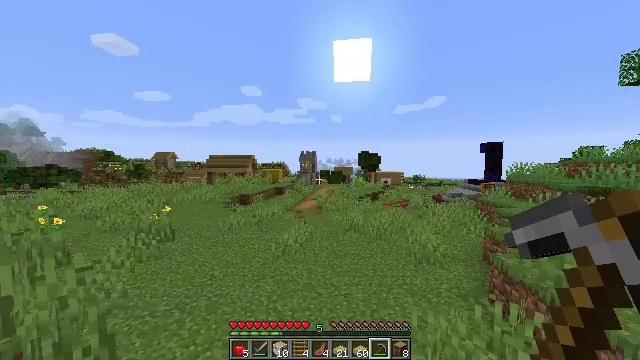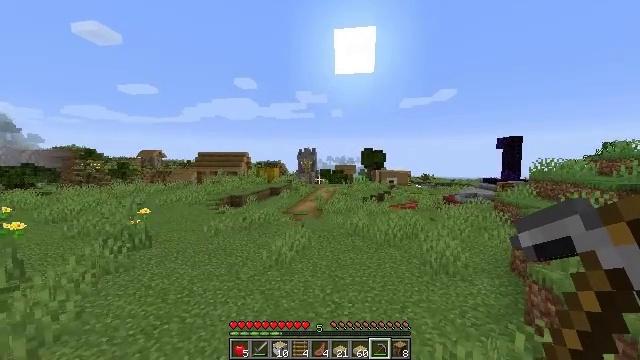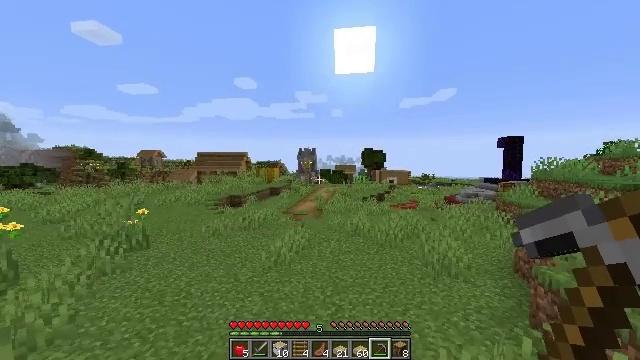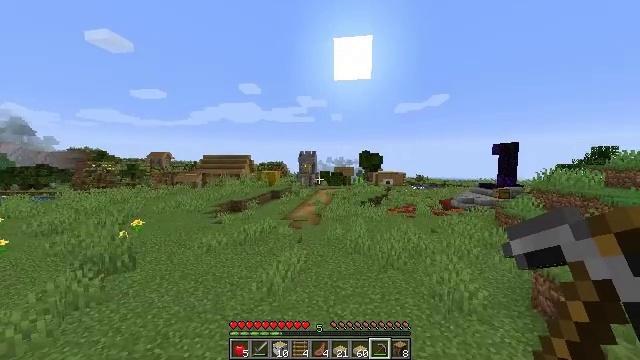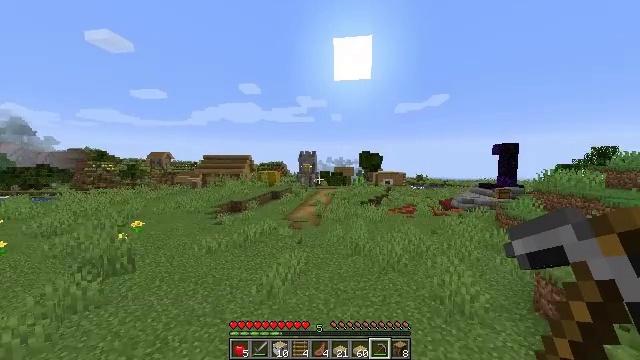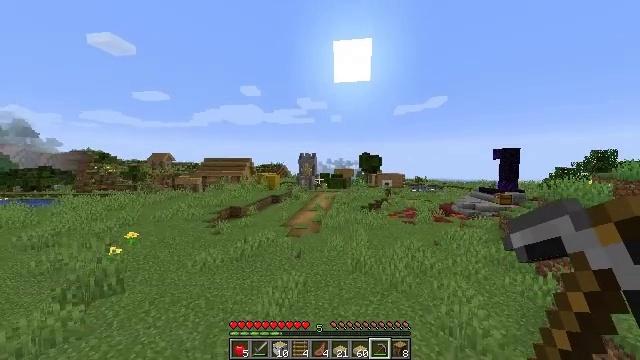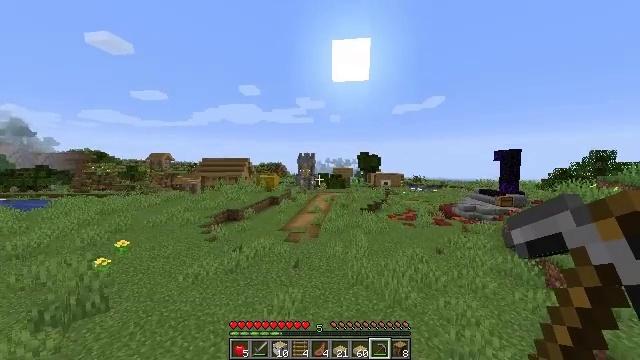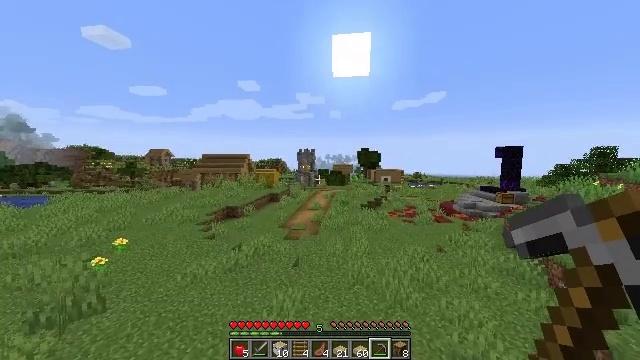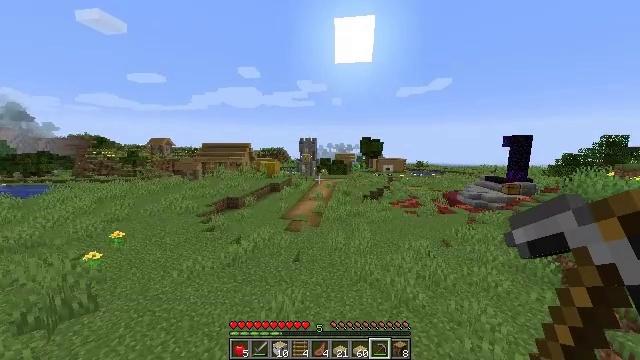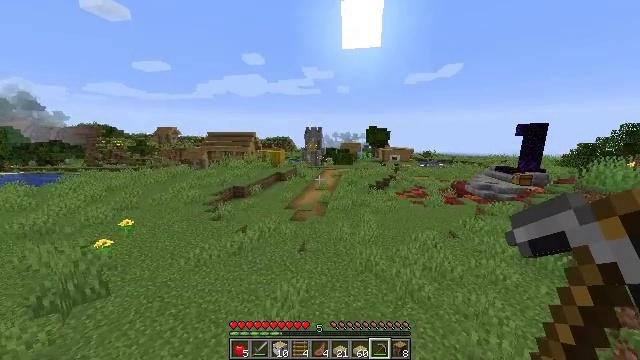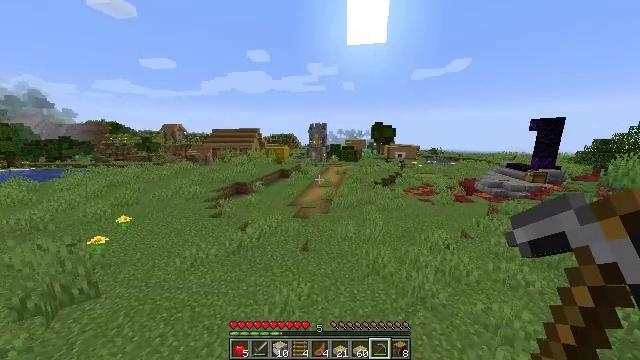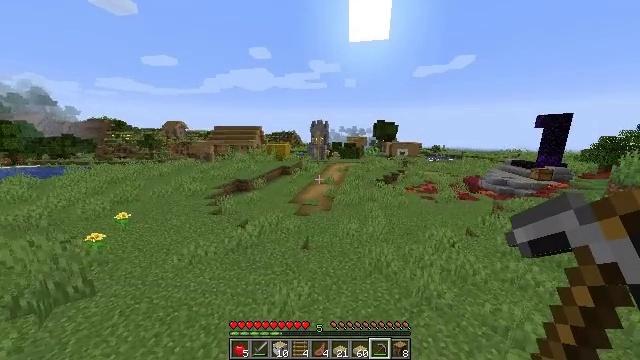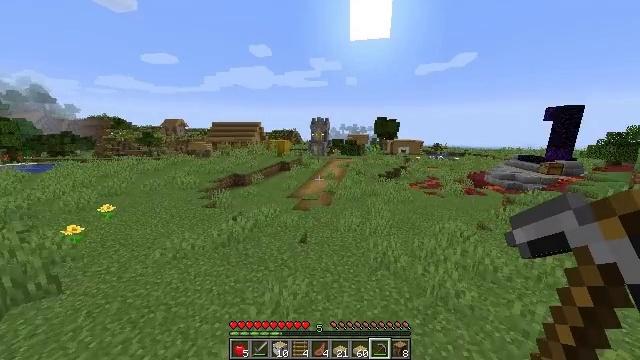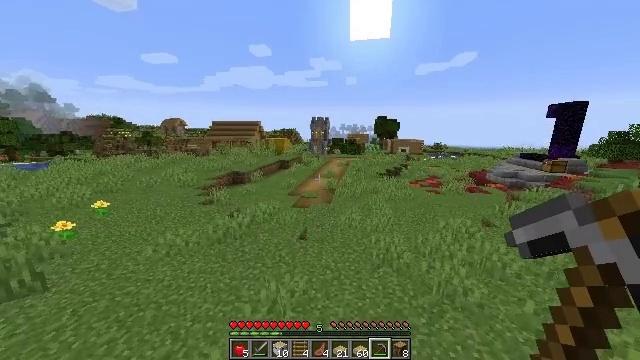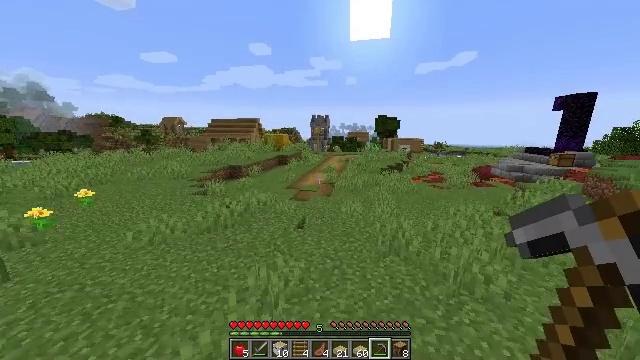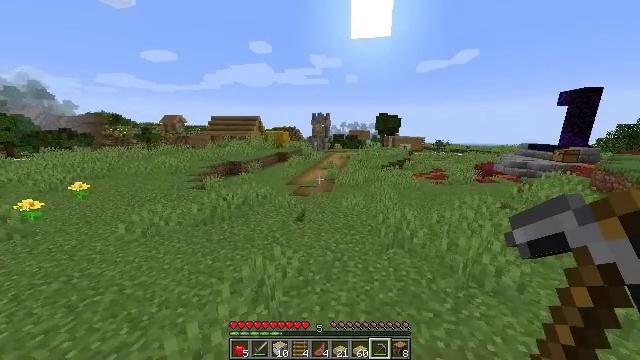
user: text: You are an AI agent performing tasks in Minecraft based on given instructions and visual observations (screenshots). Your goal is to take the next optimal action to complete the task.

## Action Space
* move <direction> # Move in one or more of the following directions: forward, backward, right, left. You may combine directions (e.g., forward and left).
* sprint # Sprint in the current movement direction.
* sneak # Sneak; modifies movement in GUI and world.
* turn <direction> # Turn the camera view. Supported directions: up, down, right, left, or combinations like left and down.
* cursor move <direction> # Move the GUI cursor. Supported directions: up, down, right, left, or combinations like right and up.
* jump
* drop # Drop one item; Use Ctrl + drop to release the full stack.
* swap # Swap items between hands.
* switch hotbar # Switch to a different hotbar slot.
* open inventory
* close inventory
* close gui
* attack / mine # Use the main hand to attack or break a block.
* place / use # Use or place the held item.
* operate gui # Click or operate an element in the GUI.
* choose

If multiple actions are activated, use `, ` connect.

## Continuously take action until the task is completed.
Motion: motion action
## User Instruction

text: Use birch planks to craft a birch door.
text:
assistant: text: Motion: move forward, sprint, jump
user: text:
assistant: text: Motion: move forward, sprint, jump
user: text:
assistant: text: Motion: move forward, sprint, jump
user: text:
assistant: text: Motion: move forward, sprint
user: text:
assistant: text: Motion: move forward, sprint
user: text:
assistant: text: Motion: move forward, sprint
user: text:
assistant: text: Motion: move forward, sprint, turn down
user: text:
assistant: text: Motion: move forward, sprint, turn down
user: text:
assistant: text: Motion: move forward, sprint, turn left and down
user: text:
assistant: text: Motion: move forward, sprint, turn left
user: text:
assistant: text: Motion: move forward, sprint
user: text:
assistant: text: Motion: move forward, sprint
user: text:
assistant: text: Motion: move forward, sprint
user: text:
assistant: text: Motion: move forward, sprint
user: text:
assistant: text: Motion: move forward, sprint
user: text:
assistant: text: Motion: move forward, sprint
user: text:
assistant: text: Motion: move forward, sprint
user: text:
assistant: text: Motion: move forward, sprint
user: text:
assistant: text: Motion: move forward, sprint
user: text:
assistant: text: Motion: move forward, sprint
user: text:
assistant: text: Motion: move forward, sprint
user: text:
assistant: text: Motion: move forward, sprint
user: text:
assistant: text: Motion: move forward, sprint
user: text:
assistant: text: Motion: move forward, sprint
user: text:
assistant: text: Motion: move forward, sprint
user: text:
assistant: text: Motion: move forward, sprint, turn left and up
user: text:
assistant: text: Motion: move forward, sprint, turn left and up
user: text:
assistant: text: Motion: move forward, sprint
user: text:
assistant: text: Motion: move forward, sprint
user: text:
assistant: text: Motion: move forward, sprint